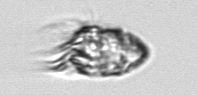
Label: Strombidium_morphotype1